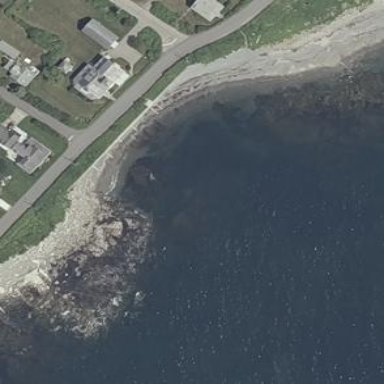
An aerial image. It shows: Beach with gravel surface.